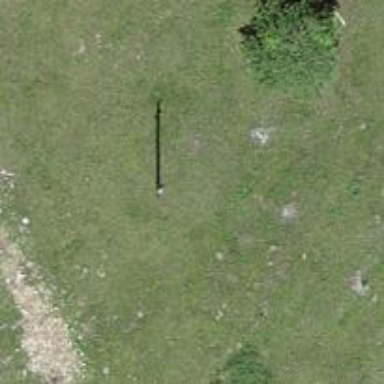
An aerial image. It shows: Power pole.